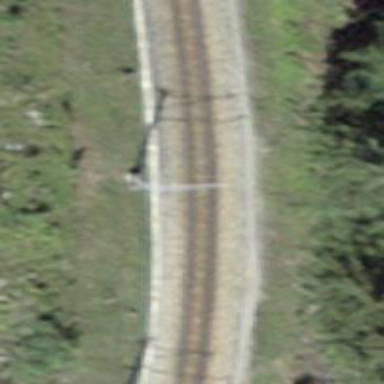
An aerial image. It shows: Narrow-gauge railway track with one electrified contact line.